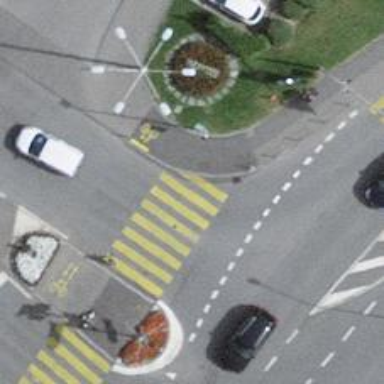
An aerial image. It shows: Zebra crossing with traffic signals and pedestrian island.